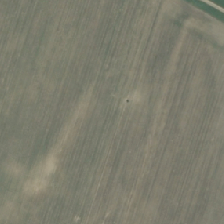
Land cover: shortrotation_cropland